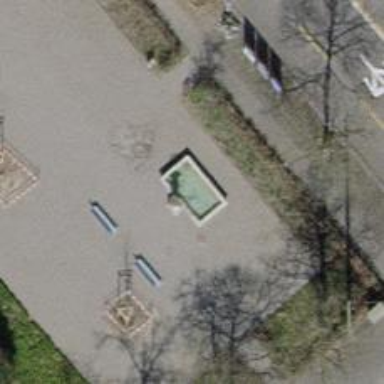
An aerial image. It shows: Drinking fountain for providing drinking water.